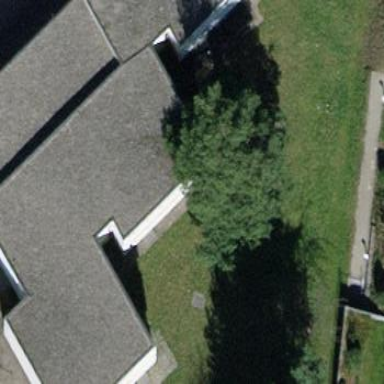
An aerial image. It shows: School building with flat roof.